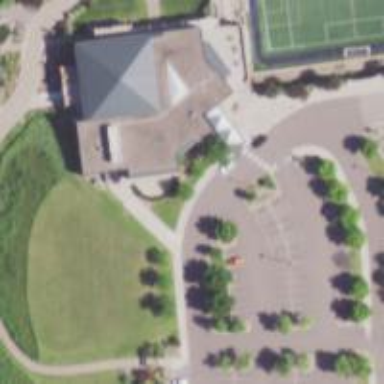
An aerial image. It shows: Sheltered building with roof.